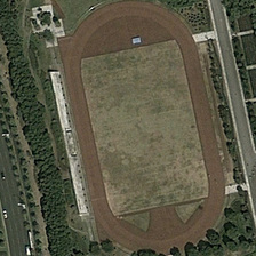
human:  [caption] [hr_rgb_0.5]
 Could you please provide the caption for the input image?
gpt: there is a big piece of reflection on the ground track field .

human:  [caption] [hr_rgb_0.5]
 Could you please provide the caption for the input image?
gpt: The playground is located in a block with high greening rate.

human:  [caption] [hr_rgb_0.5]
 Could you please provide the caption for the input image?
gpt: Playground is located in blocks of high greening rate.

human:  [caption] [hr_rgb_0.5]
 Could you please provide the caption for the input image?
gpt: this playground is bald surrounded by running tracks .

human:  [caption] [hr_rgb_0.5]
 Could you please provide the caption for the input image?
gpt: the playground is located in a high speed block.